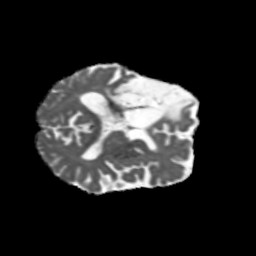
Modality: MD
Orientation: axial
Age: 71
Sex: female
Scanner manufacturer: siemens
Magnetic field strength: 3 T
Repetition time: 5.47 s
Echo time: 0.0854 s